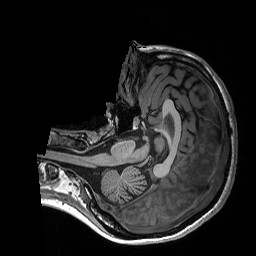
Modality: T1w
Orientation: axial
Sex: female